Aerial crown-view tile of a tropical tree (Barro Colorado Island, Panama), acquired 20250217:
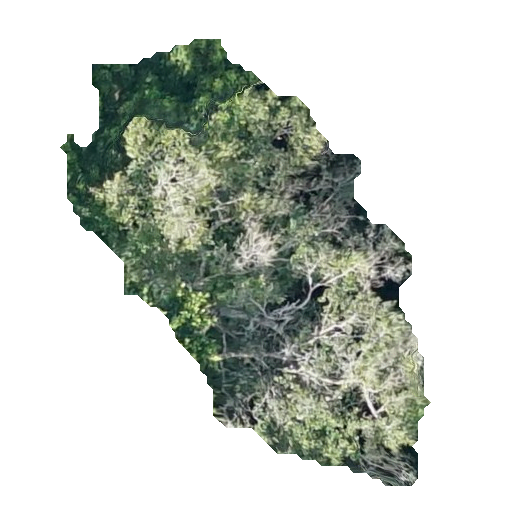
Species: Guatteria lucens
GBIF accepted scientific name: Guatteria lucens
Crown area: 140.765 m²